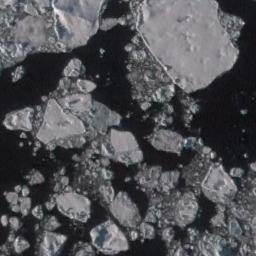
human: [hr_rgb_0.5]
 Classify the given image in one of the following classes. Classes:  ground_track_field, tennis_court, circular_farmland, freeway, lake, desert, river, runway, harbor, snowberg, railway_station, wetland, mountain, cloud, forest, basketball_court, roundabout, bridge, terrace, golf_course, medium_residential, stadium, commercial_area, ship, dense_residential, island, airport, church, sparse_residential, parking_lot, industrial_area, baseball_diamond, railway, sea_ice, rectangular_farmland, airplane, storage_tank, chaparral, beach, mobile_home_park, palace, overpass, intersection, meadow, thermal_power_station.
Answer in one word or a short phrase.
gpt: sea_ice